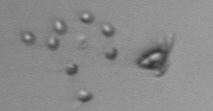
Label: Parvicorbicula_socialis